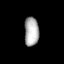
Tissue: lung
Cell type: T cells
Senescence score: 0.5921
Nuclear area (px): 403
Mean DAPI intensity: 177.305